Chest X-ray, PA view. Patient: 59 years old, sex M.
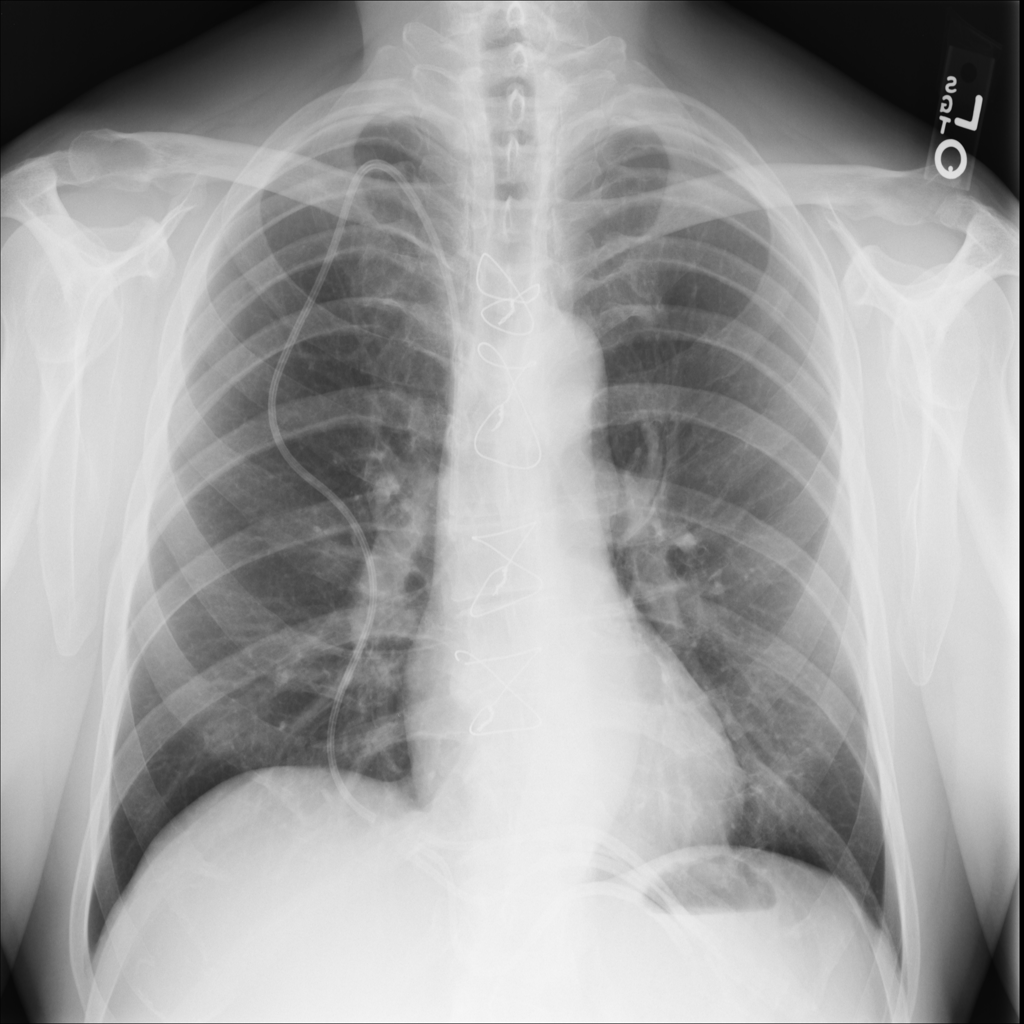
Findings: No Finding